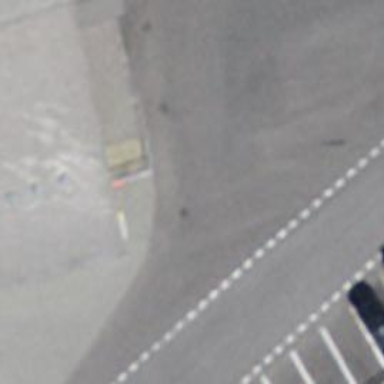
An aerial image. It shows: Post box.